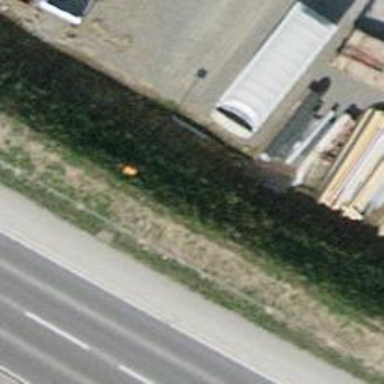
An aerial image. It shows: Aerial marker.